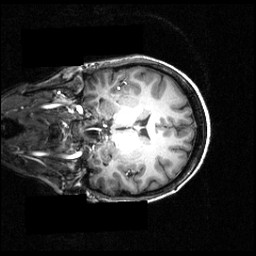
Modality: T1w
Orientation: coronal
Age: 24
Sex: female
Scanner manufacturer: siemens
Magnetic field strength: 3.951 T
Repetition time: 1.5 s
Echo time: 0.00335 s